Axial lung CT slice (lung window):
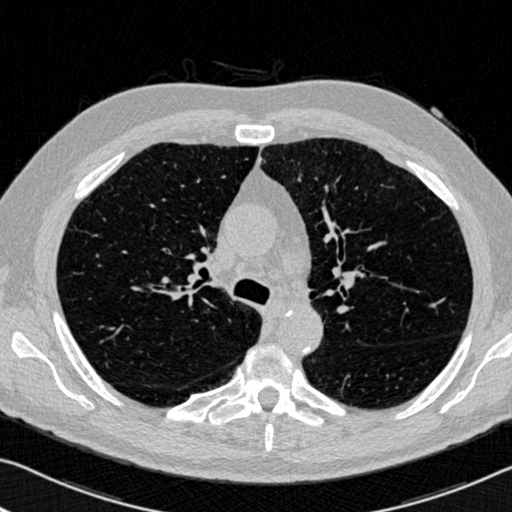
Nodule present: no